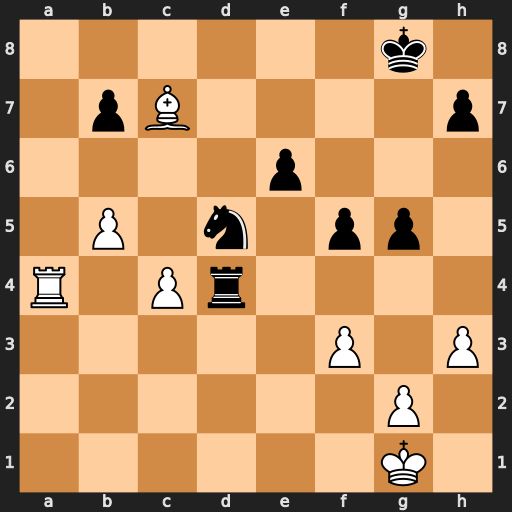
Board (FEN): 6k1/1pB4p/4p3/1P1n1pp1/R1Pr4/5P1P/6P1/6K1
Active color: w
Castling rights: -
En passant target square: -
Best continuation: Ra8+ Kf7 cxd5